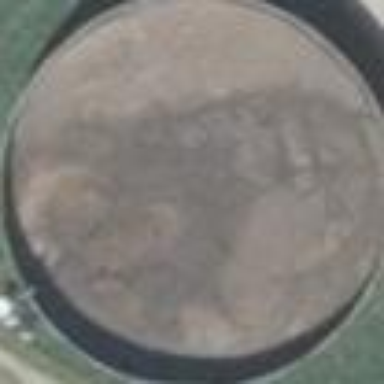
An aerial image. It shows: Storage tank that is man-made.